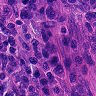
Metastatic tissue present: yes